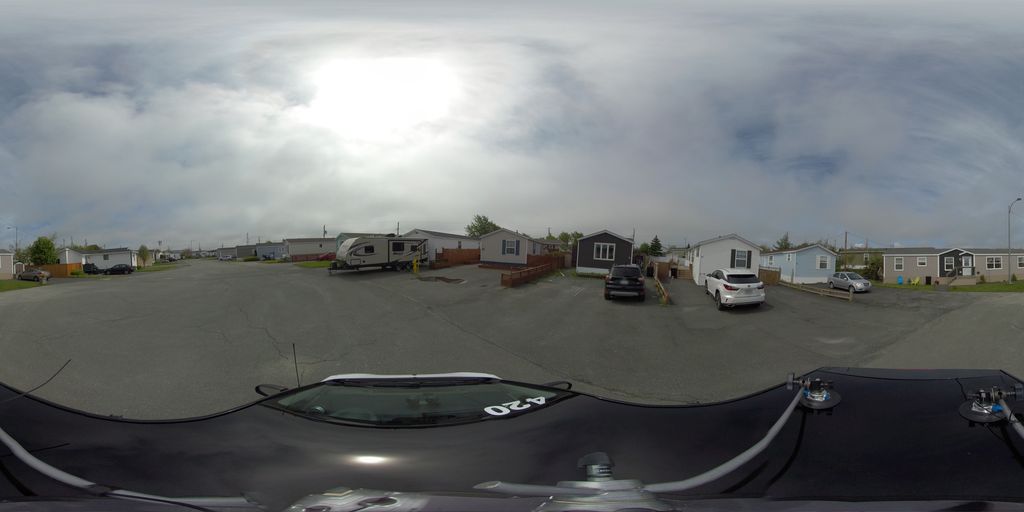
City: st_johns